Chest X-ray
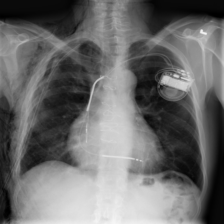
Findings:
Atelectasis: negative
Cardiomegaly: negative
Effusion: negative
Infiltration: negative
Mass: negative
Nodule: negative
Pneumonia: negative
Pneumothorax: positive
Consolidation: negative
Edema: negative
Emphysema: positive
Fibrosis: negative
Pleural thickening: negative
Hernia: negative